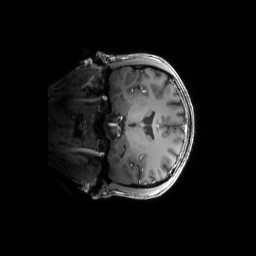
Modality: T1w
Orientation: coronal
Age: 30
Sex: male
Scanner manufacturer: siemens
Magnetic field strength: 6.98 T
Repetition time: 2.37 s
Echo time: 0.00231 s